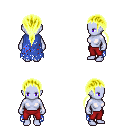
a pixel art fantasy rpg character, female body template, dark elf, purple skin, blue tattered cape, red pants, gold ponytail hairstyle, four views (front, back, left, right), 2x2 character sprite sheet, small pixel art, hard edges, no anti-aliasing